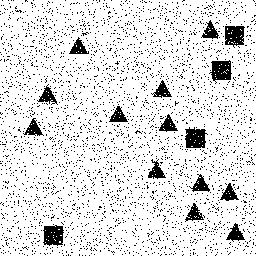
Squares: 4
Triangles: 12
Stars: 0
Total shapes: 16